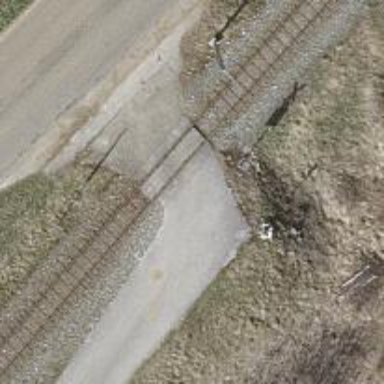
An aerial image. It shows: Level crossing along the railway.